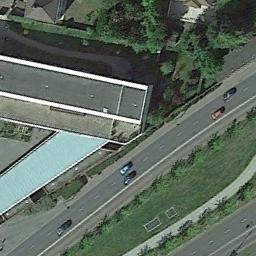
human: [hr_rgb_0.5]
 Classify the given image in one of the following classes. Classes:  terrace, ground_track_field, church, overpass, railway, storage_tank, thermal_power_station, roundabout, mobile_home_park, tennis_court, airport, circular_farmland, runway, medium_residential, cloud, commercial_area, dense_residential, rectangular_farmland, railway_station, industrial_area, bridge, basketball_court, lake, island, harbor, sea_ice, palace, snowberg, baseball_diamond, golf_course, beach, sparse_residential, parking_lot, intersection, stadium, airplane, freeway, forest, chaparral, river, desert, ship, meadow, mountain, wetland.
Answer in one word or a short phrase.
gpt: freeway